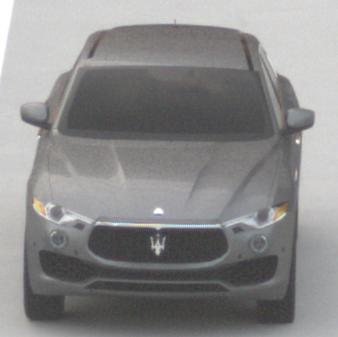
Make: Maserati
Model: Levante GT Hybrid
Detailed model: Levante
Model produced from: 2021/07
Model produced until: 2022/10
Doors: 4
Color: gray
Road condition: dry road
Daytime: morning or afternoon
Contrast: low contrast